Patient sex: F
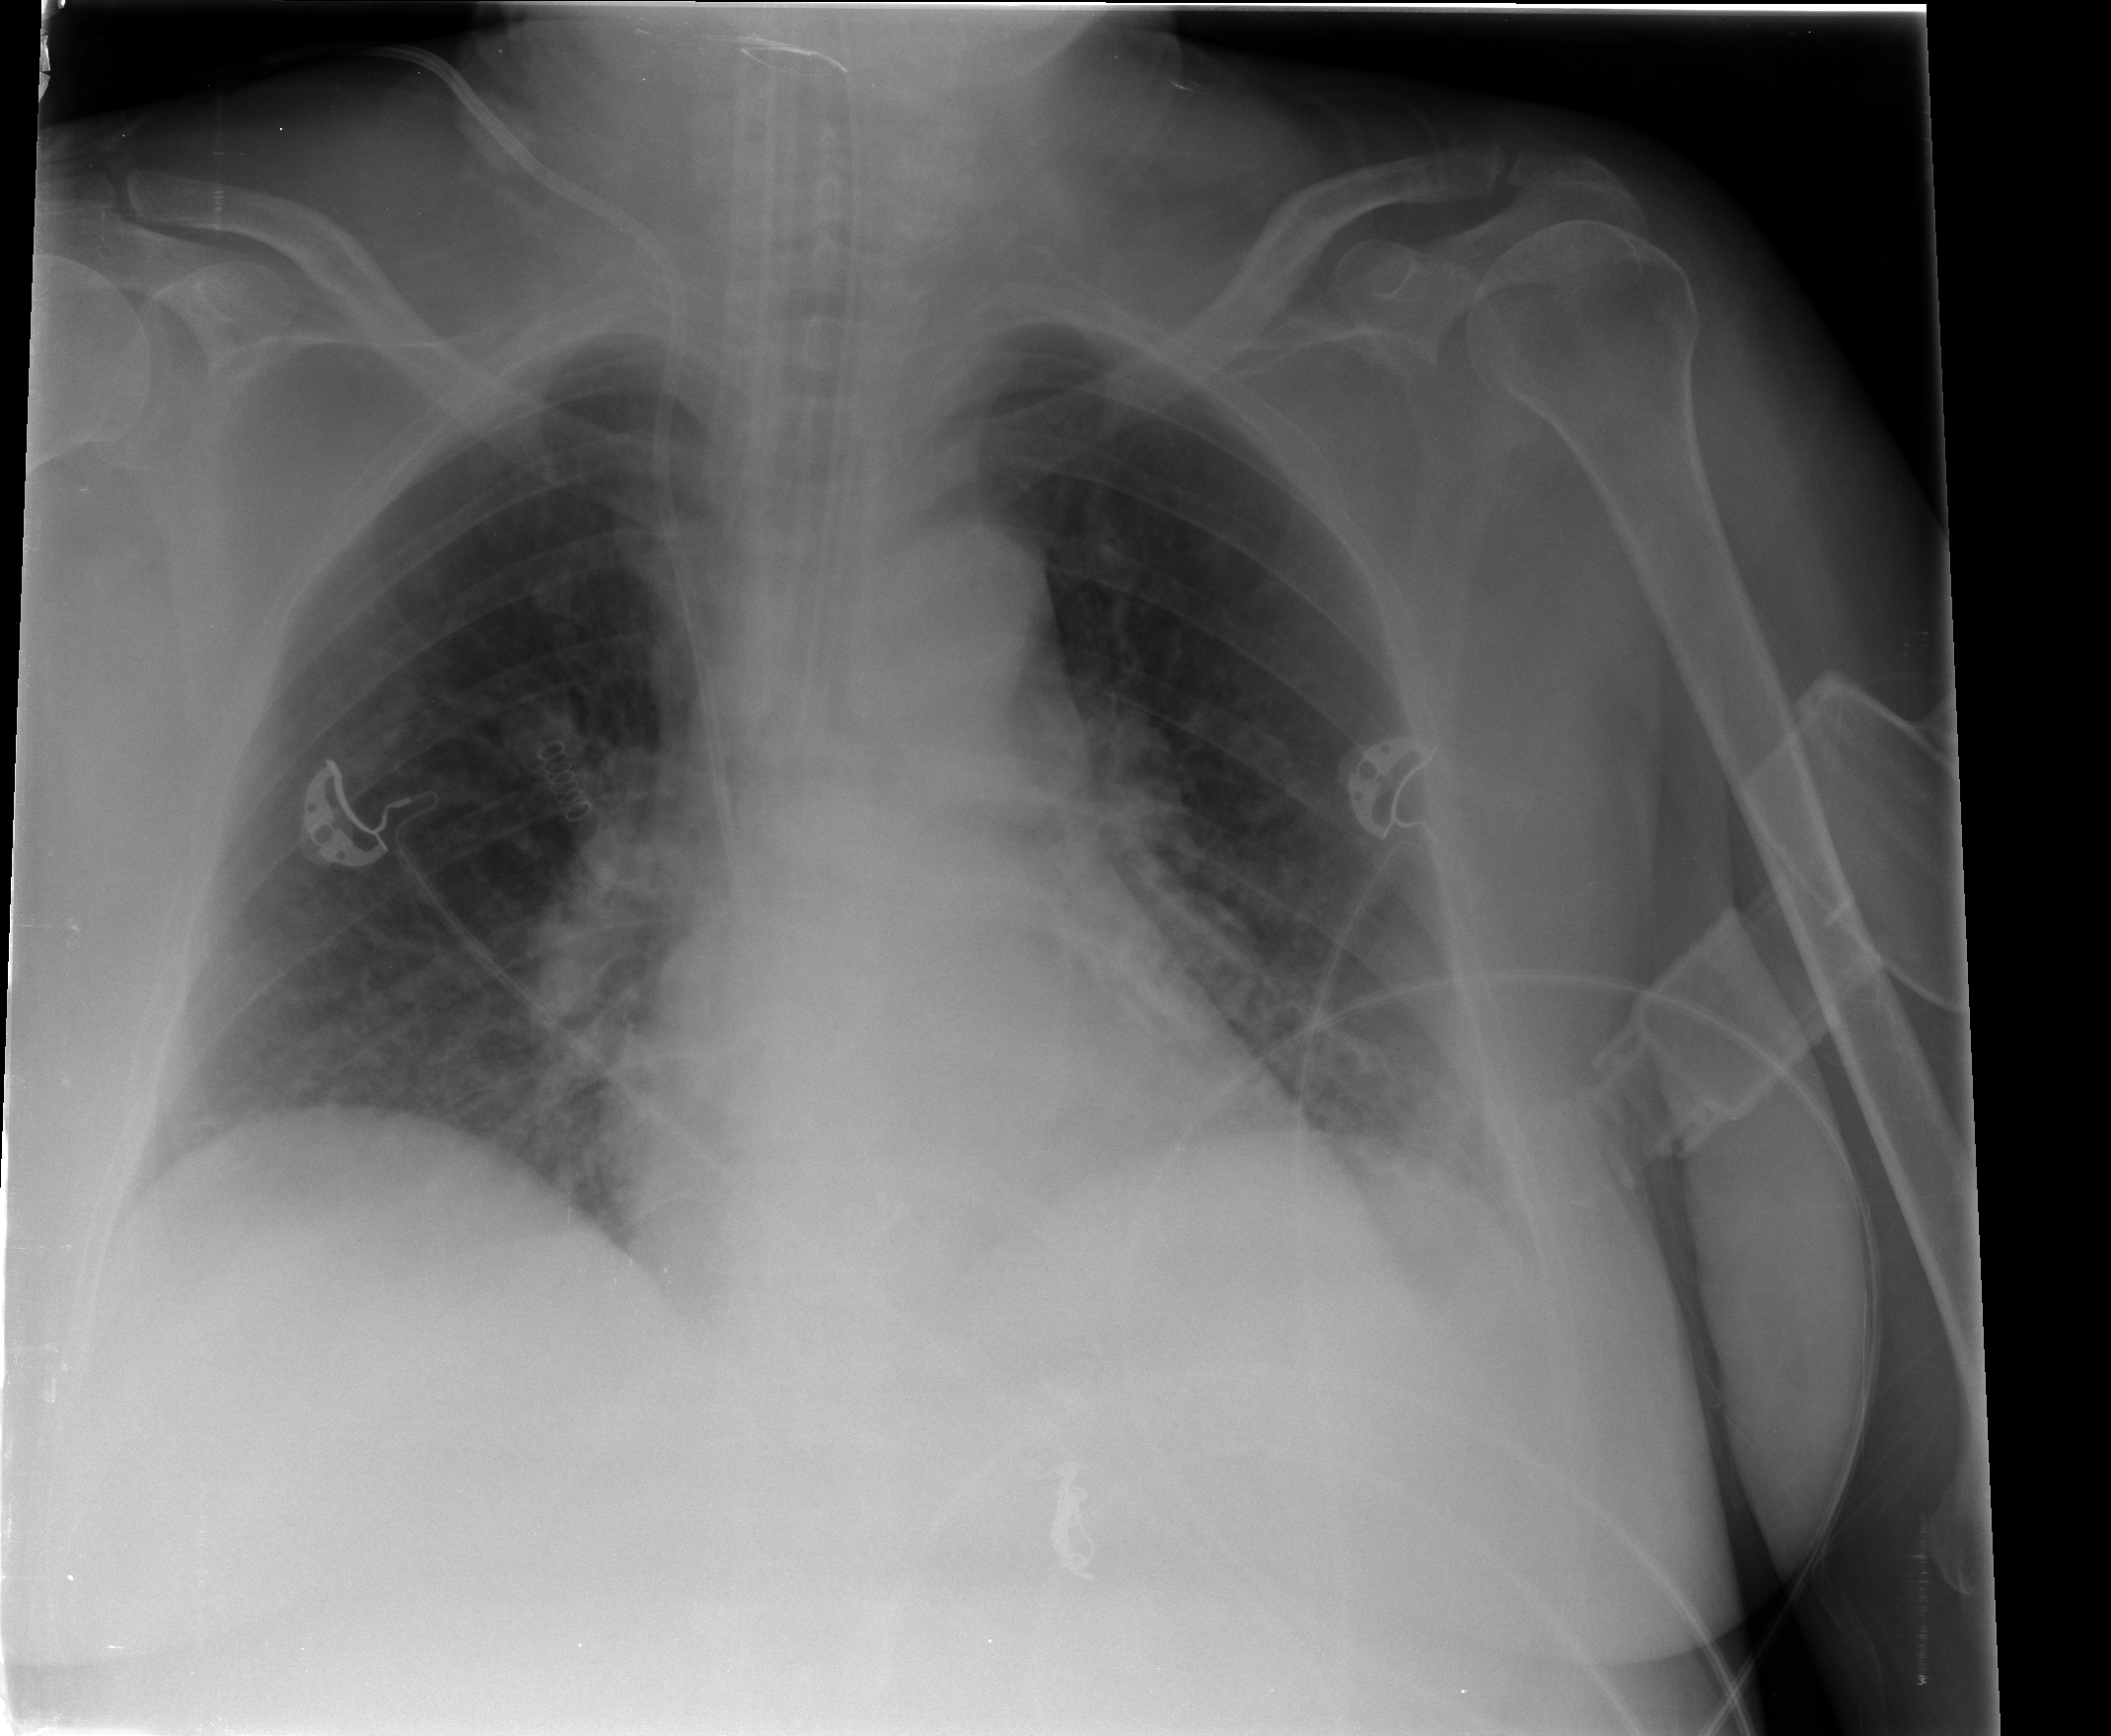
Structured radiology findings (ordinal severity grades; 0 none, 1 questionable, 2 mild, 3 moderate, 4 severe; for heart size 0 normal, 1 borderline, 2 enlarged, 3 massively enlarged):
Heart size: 0
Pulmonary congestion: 0
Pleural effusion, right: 0
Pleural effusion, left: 0
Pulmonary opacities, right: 0
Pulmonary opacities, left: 0
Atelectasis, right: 2
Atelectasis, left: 2